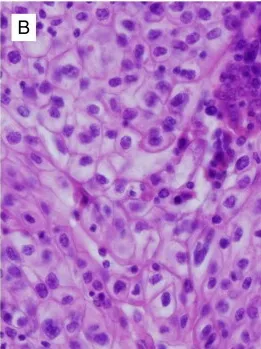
400 x).
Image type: pathology (h&e)